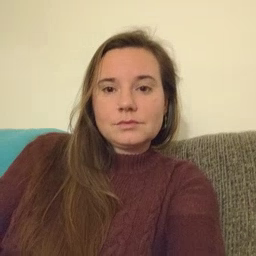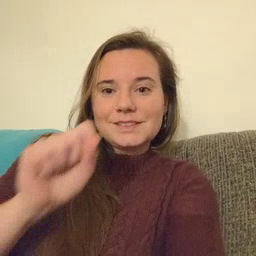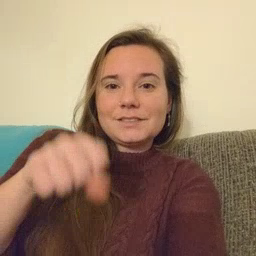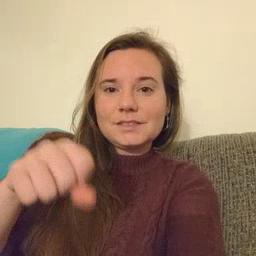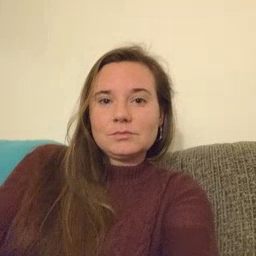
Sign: yes